Aerial crown-view tile of a tropical tree (Barro Colorado Island, Panama), acquired 20250616:
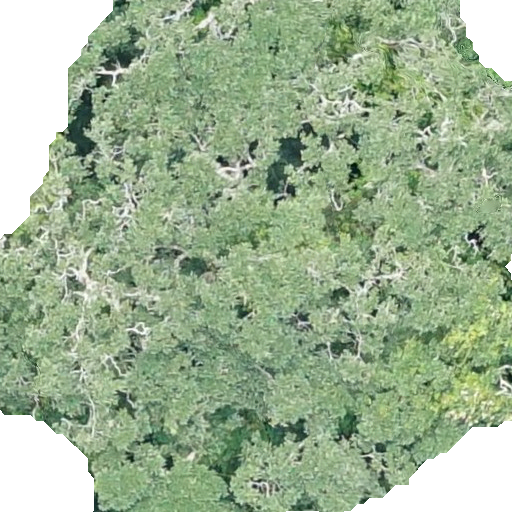
Species: Ficus insipida
GBIF accepted scientific name: Ficus insipida
Crown area: 424.326 m²